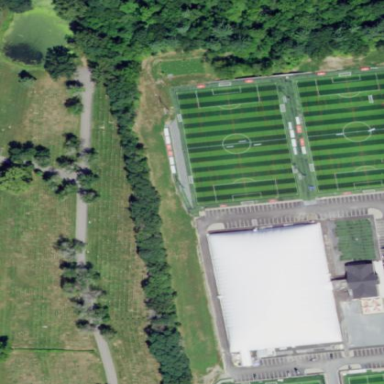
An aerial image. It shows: Soccer pitch for outdoor sports and leisure activities.